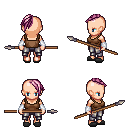
a pixel art fantasy rpg character, female body template, human, light skin, brown pirate shirt, metal pants, pink long mohawk hairstyle, white cloth bracers, gray slippers, spear, four views (front, back, left, right), 2x2 character sprite sheet, small pixel art, hard edges, no anti-aliasing